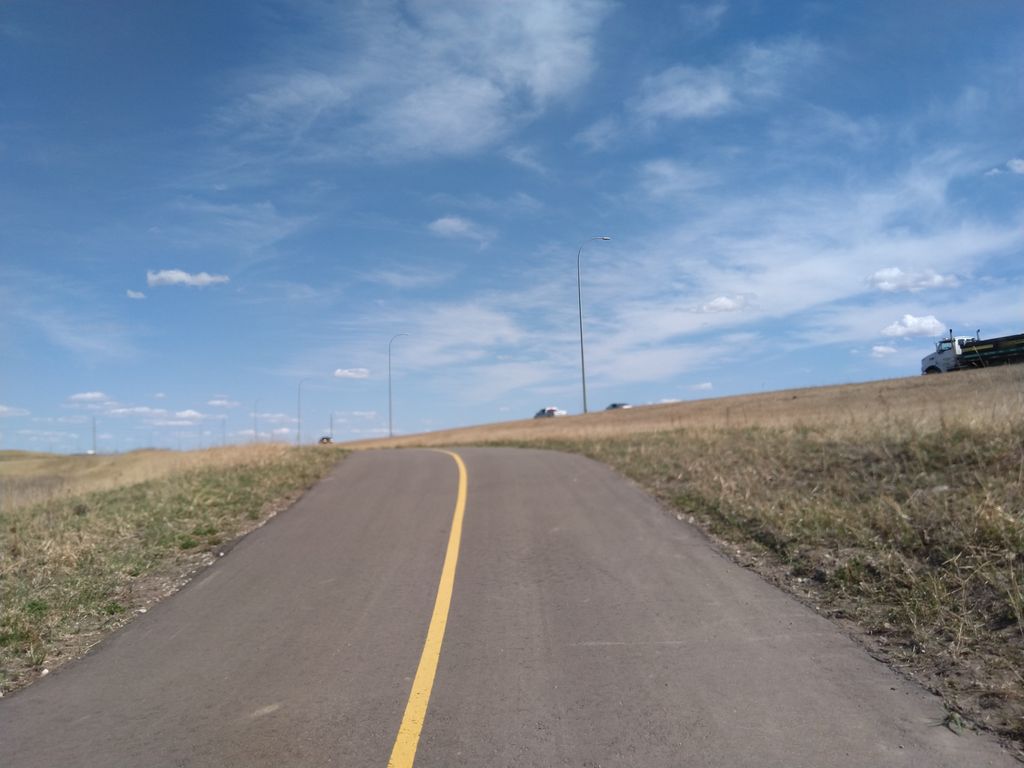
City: calgary